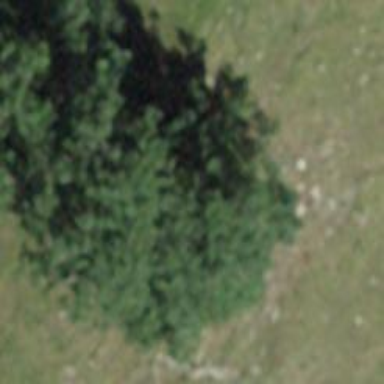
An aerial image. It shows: Single tag "natural: tree."